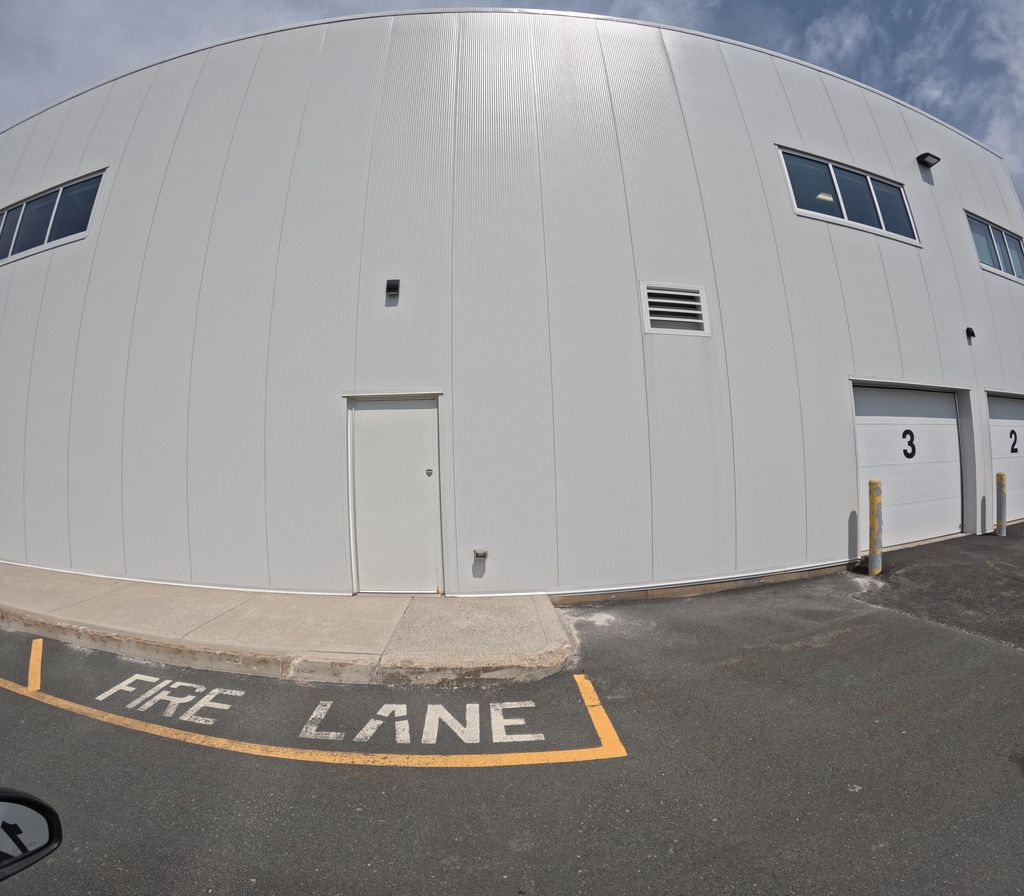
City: st_johns